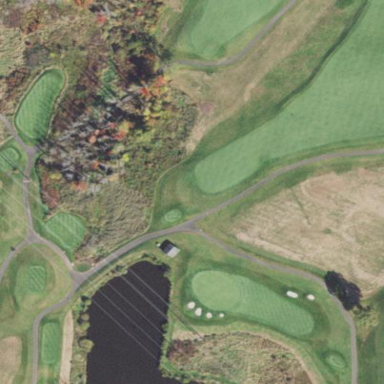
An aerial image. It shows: Rough area on grassy golf course.